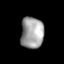
Tissue: lung
Cell type: Endothelial cells
Senescence score: 0.5946
Nuclear area (px): 708
Mean DAPI intensity: 160.071